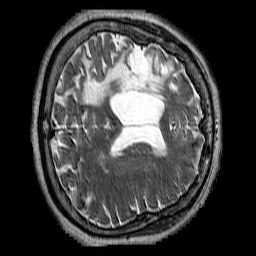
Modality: T2w
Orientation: axial
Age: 55
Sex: female
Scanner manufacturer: siemens
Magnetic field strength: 3 T
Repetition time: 3.32 s
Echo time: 0.213 s